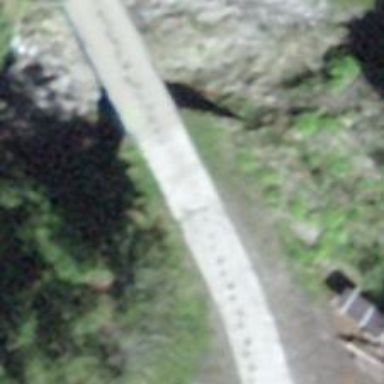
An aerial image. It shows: Unclassified road on bridge.